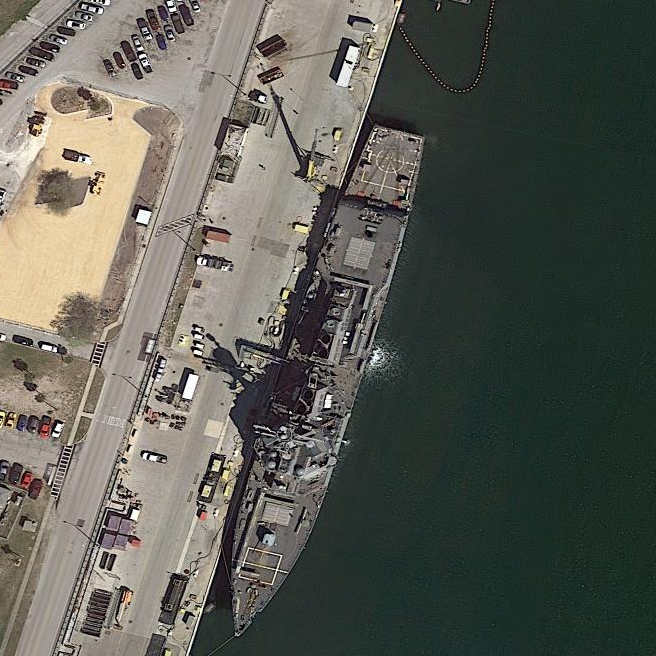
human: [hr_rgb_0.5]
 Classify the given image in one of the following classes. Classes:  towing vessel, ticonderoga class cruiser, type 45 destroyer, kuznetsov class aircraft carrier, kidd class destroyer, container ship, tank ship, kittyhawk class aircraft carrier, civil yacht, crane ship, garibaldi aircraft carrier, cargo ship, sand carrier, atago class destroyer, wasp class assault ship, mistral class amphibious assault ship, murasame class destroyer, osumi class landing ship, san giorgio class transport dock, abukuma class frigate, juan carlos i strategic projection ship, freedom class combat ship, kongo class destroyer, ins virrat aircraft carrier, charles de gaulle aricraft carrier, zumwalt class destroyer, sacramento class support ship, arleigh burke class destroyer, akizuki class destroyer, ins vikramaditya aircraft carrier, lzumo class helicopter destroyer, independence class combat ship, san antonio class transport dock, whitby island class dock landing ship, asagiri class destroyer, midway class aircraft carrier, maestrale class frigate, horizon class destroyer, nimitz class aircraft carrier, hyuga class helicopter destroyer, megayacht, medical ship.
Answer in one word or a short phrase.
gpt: Arleigh Burke class destroyer